【题型】选择题　【知识点】立体几何　【难度】easy
中国古代数学的瑰宝《九章算术》中记载了一种称为“曲池”的几何体，该几何体为上，下底面均为扇环形的柱体（扇环是指圆环被扇形截得的部分）. 现有一个如图所示的曲池，其高为 3，$AA_1 \perp$ 底面，底面扇环所对的圆心角为 $\frac{\pi}{2}$，弧 $\overset{\frown}{AD}$ 长度为弧 $\overset{\frown}{BC}$ 长度的 3 倍，且 $CD=2$，则该曲池的体积为（ \quad ）

A. $\frac{9\pi}{2}$ \qquad\qquad B. $6\pi$ \qquad\qquad C. $\frac{11\pi}{2}$ \qquad\qquad D. $5\pi$
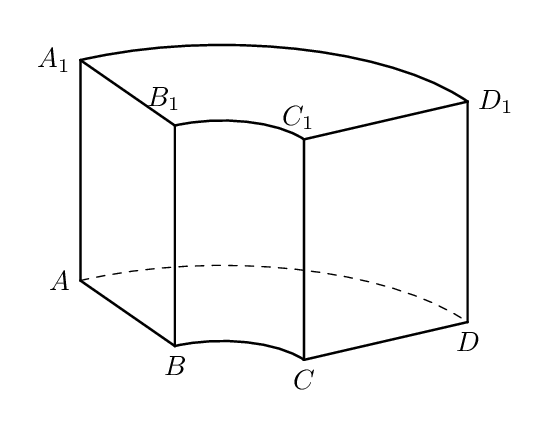
【解答】
【答案】 B

【分析】 设弧 $\overset{\frown}{AD}$ 所在圆的半径为 $R$，弧 $\overset{\frown}{BC}$ 所在圆的半径为 $r$，由题意可知 $R=3r$，根据 $CD=2$ 可求得 $r$ 的值，再利用柱体的体积公式可求得该几何体的体积.

【详解】 不妨设弧 $\overset{\frown}{AD}$ 所在圆的半径为 $R$，弧 $\overset{\frown}{BC}$ 所在圆的半径为 $r$，

由弧 $\overset{\frown}{AD}$ 长度为弧 $\overset{\frown}{BC}$ 长度的 3 倍可知 $R=3r$，则 $CD = R-r = 2r=2$，即 $r=1$. 则 $R=3$，

故该曲池的体积 $V = \frac{\pi}{4} \times (R^2-r^2) \times 3 = 6\pi$.

故选：B.